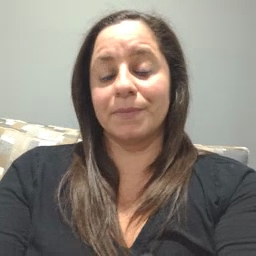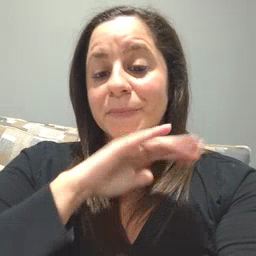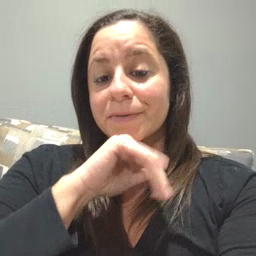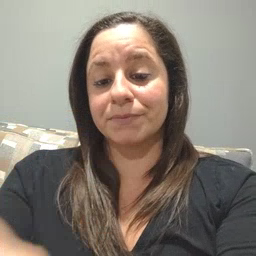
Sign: pig